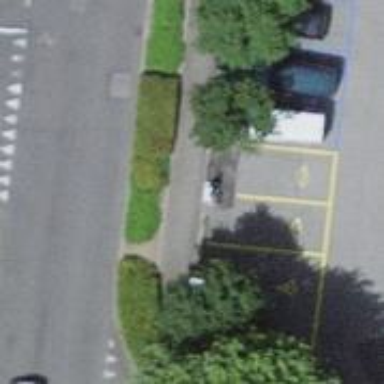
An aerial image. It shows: Charging station.